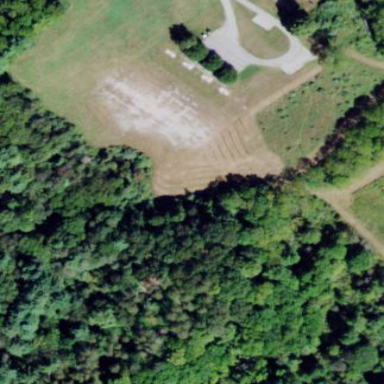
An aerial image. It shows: Area with grass designated for shooting sports.